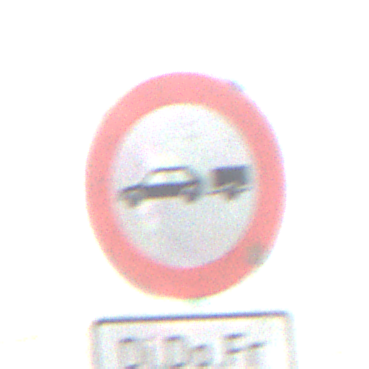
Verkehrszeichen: VerbotPersonenkraftwagenMitAnhaenger
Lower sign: ZeitangabenMitBeschraenkungAufWochentage3
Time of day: Midday
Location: Roofed (Beach)
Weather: Overcast
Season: NotSpecified
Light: Natural